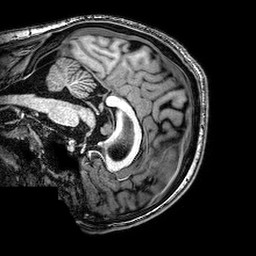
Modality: T1w
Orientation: sagittal
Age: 22
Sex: male
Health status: healthy
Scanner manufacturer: philips
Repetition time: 0.008167 s
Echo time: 0.00376 s